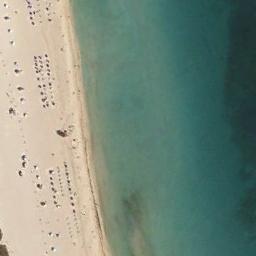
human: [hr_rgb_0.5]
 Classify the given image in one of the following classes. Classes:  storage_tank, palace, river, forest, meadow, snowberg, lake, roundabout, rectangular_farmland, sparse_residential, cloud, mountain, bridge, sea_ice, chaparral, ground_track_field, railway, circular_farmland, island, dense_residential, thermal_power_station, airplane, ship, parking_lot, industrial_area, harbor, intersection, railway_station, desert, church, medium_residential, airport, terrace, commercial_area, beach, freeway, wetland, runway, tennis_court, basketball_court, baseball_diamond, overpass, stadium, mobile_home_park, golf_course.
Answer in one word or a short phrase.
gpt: beach